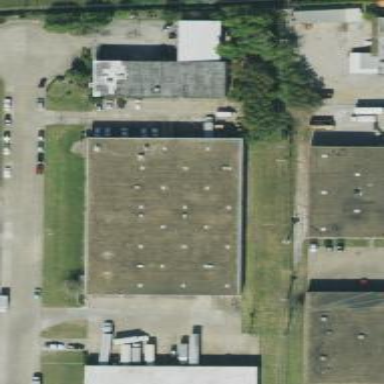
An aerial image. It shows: Warehouse building.